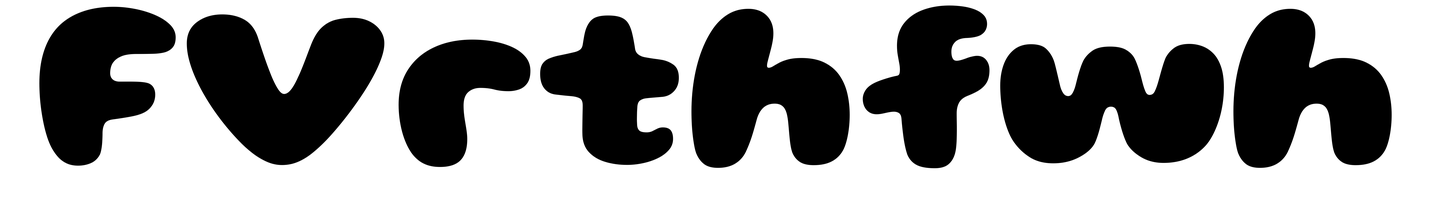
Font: Gluten_ExtraBold